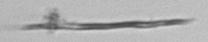
Label: fiber_TAG_external_detritus